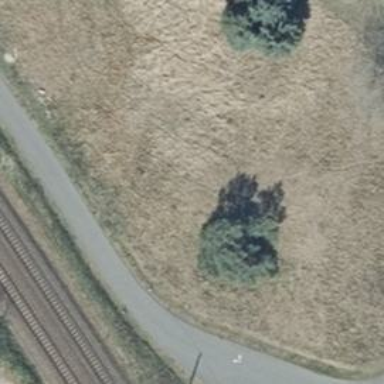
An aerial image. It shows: Evergreen needle-leaved tree.